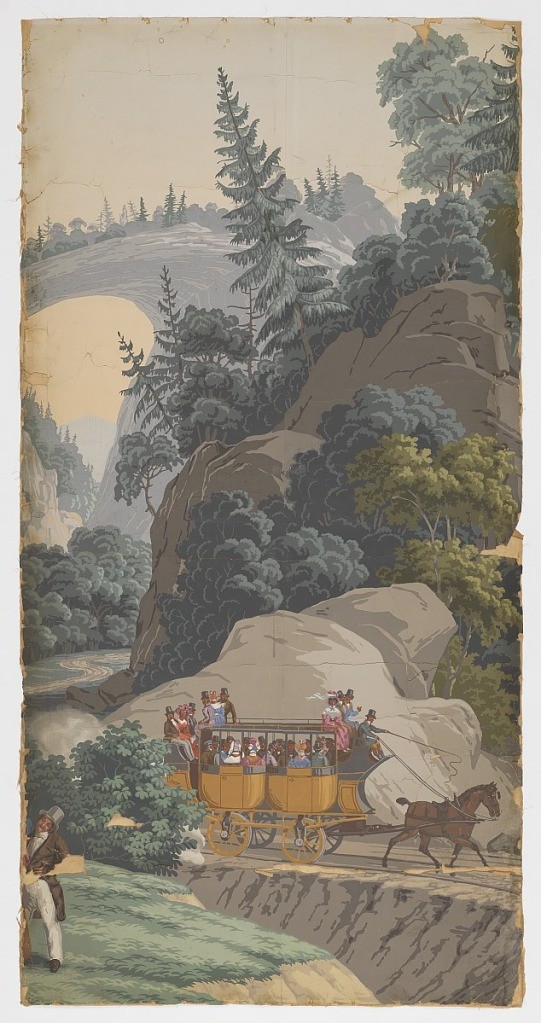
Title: Scenic Panel from 'Les Vues d'Amerique du Nord'
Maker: Zuber & Cie, Rixheim, Alsace, France, founded 1797
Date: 1834–36
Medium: block printed paper, canvas mount
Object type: scenic panel
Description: At far left, background, is seen part of the Natural Bridge, Virginia. To the right, a horse-drawn railway carriage with passengers. Lengths 25 and 26, adhered together as one scenic panel, from a set of 32.